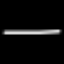
Label: line